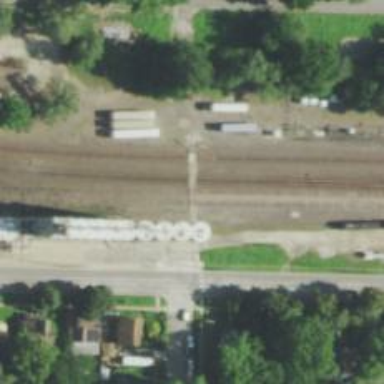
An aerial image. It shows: Crossing for the railway.